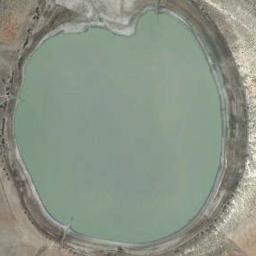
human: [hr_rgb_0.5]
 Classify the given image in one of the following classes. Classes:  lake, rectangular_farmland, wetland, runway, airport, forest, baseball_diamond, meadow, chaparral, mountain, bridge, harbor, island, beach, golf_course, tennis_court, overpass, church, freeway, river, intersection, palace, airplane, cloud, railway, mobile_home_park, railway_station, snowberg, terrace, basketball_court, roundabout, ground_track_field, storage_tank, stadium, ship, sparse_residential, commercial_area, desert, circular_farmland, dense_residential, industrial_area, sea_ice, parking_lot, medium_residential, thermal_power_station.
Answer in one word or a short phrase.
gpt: lake